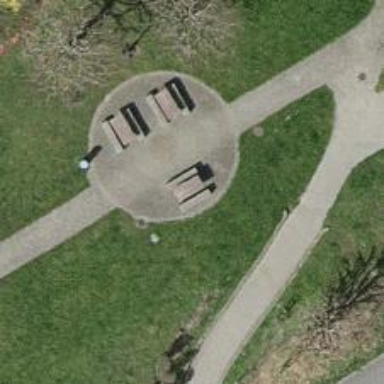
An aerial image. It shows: Picnic table located in leisure land area.